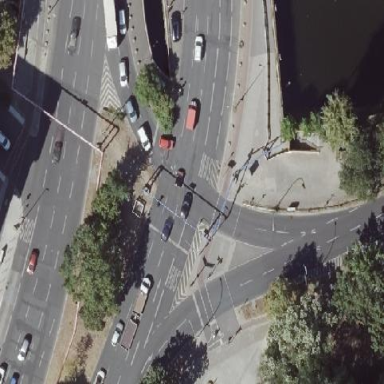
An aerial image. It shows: Primary highway junction.